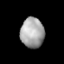
Tissue: lung
Cell type: Epithelial cells
Senescence score: 0.2094
Nuclear area (px): 695
Mean DAPI intensity: 165.377